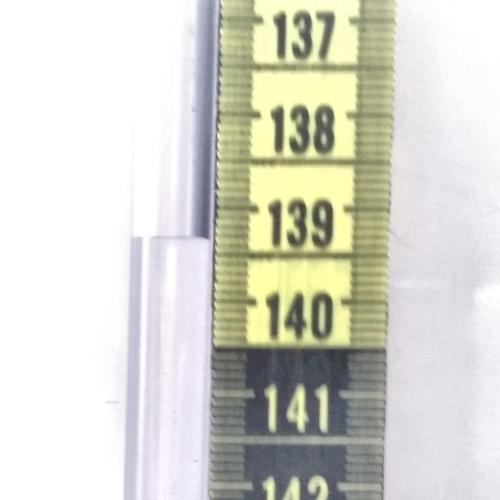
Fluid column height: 139.4 cm